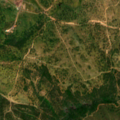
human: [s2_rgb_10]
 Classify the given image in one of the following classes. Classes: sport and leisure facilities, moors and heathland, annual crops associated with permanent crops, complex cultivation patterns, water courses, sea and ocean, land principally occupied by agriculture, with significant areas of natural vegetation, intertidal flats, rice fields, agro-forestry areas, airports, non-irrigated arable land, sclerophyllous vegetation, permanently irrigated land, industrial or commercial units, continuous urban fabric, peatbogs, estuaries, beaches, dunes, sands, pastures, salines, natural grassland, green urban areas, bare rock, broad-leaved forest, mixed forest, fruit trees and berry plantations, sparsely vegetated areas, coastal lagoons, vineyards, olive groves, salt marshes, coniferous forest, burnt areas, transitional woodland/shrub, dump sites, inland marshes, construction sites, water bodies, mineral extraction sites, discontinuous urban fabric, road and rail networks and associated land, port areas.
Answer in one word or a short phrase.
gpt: continuous urban fabric